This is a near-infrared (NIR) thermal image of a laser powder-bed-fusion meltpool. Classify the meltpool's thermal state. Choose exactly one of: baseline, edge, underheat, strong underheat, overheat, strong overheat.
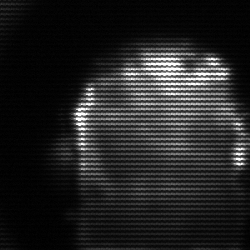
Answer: baseline